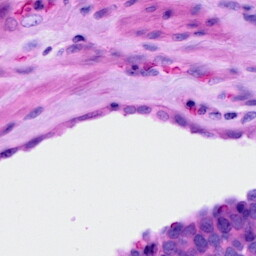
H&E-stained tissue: Ovarian